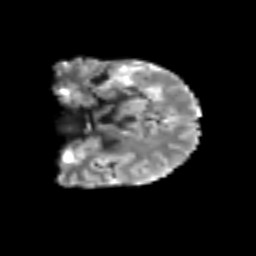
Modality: T2w
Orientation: coronal
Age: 57
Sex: male
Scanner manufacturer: siemens
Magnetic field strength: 3 T
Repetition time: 6.1 s
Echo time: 0.101 s